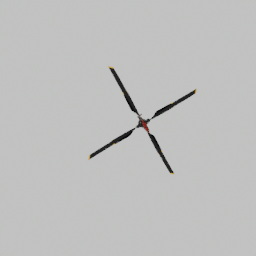
Label: mechanical